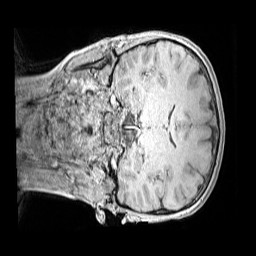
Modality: MP2RAGE
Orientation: coronal
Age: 9
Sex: male
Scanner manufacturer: siemens
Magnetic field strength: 3 T
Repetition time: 4 s
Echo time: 0.00299 s